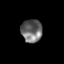
Tissue: skin
Cell type: Epithelial cells
Senescence score: 0.2774
Nuclear area (px): 470
Mean DAPI intensity: 107.655